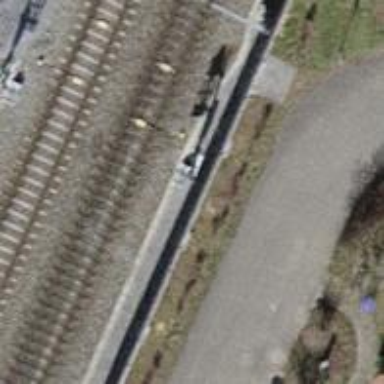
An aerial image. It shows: Railway signal.